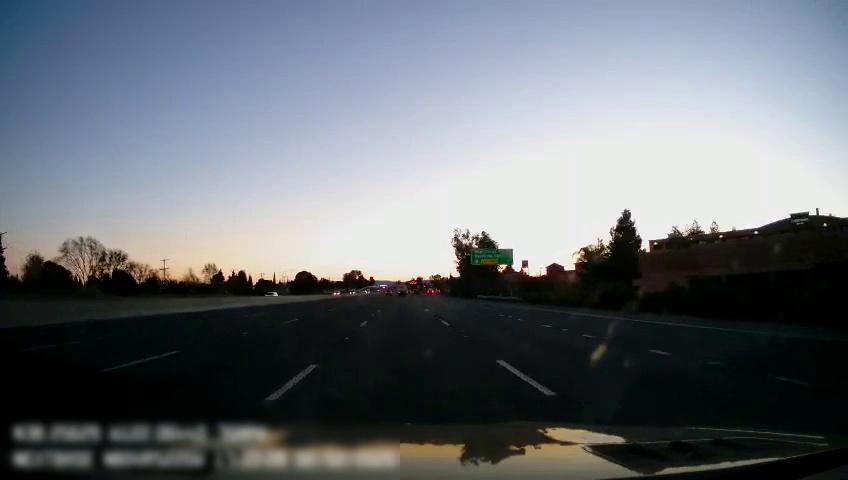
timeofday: Day
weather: Sunny
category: Drivable Space
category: Vehicles | Van
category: Vehicles | SUV
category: Lanes | Current Lane
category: Lanes | Alternate Lane
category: Lanes | Alternate Lane
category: Lanes | Current Lane
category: Lanes | Alternate Lane
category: Lanes | Alternate Lane
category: Traffic | Signs